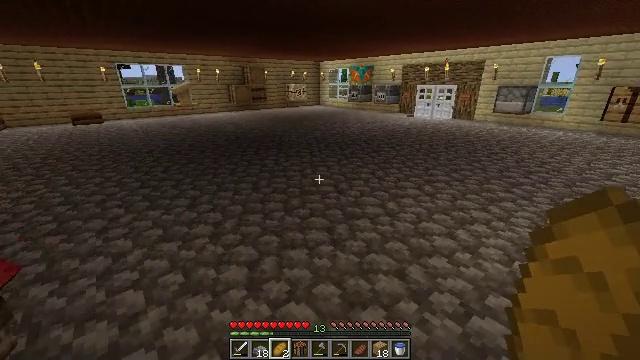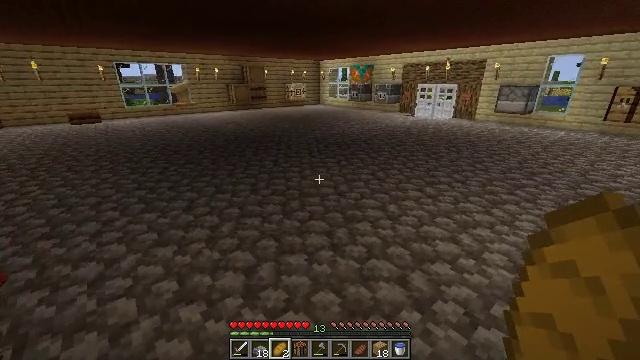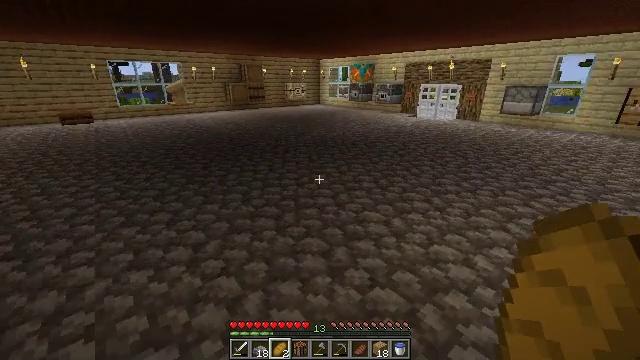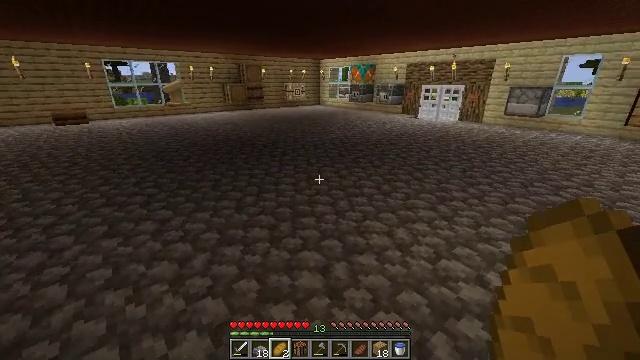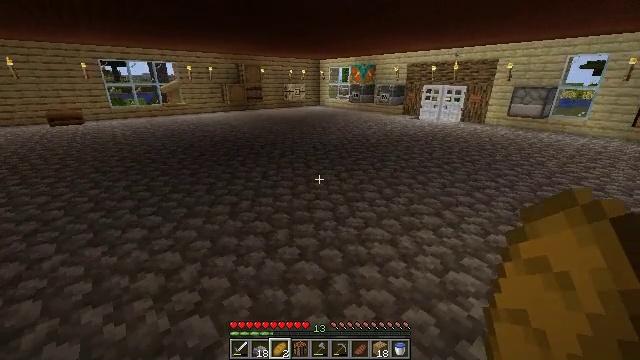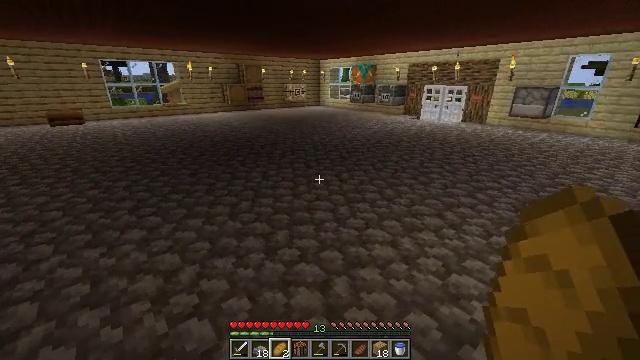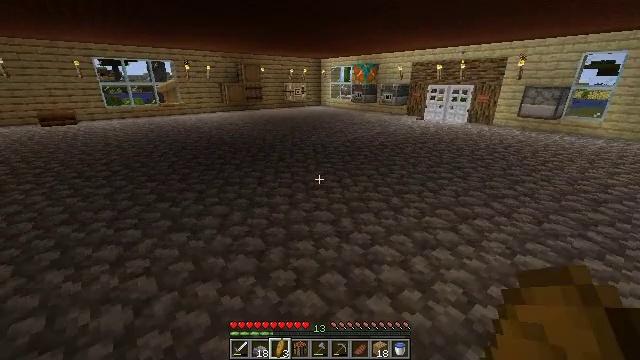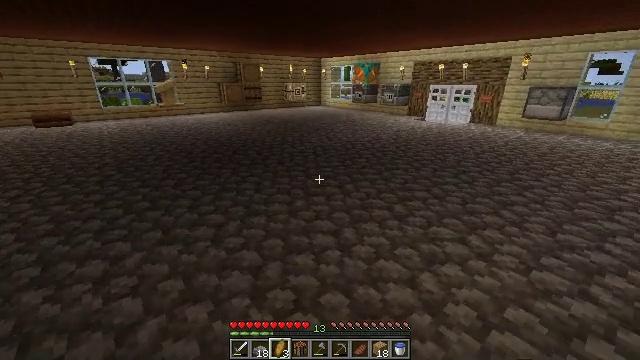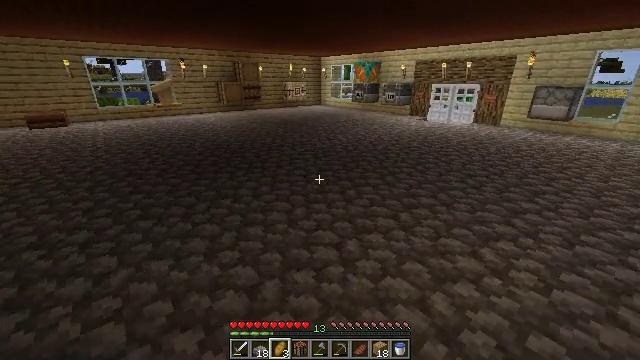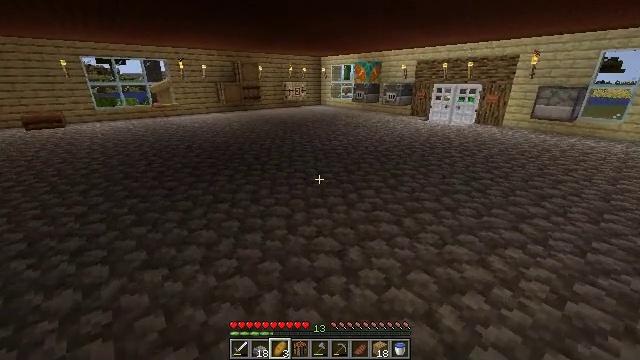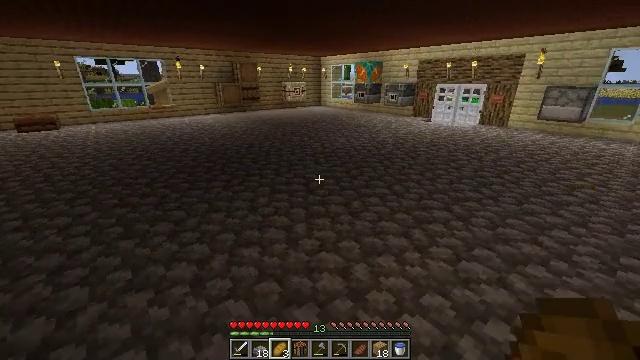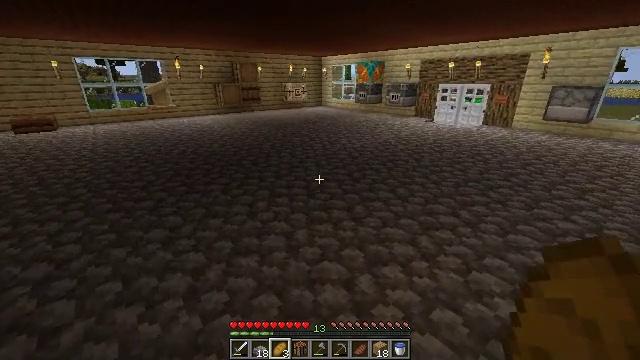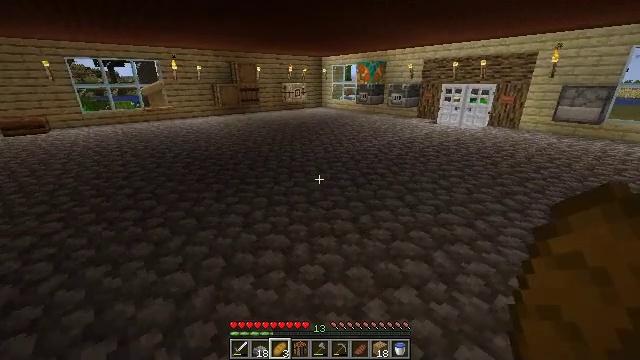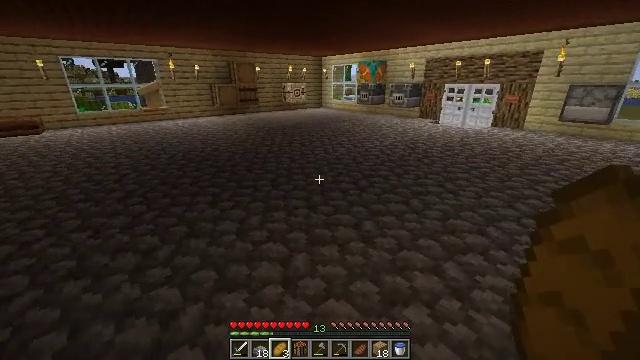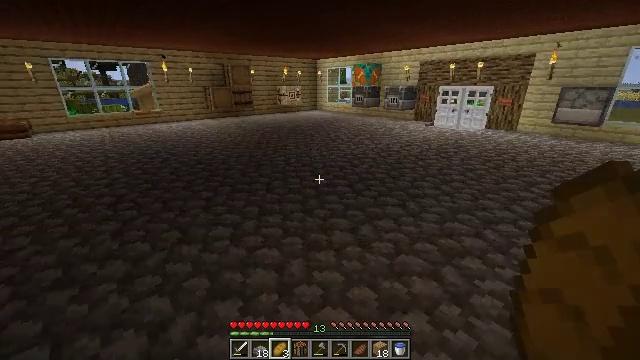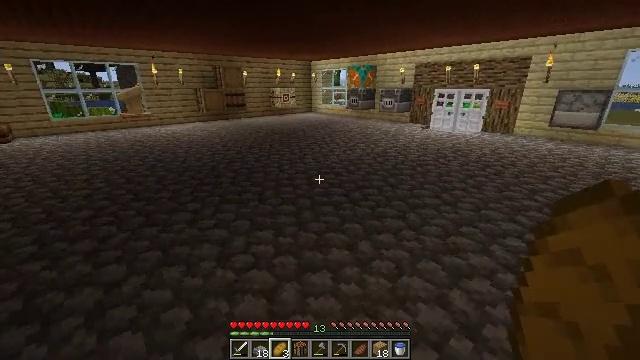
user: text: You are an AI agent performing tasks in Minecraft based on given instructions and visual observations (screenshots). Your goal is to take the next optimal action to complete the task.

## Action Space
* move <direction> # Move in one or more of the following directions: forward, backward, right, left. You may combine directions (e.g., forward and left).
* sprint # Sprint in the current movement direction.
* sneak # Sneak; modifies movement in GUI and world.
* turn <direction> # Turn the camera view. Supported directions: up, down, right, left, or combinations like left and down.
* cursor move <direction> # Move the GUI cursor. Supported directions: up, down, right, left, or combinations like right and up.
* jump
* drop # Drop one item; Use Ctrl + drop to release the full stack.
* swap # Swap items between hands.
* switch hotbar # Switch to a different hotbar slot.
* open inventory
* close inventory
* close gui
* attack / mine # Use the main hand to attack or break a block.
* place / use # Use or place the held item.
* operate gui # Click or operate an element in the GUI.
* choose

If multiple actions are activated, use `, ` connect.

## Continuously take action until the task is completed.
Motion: motion action
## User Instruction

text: Demolish the cobblestone slab for reuse.
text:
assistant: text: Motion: move forward
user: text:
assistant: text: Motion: move forward
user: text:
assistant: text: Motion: move forward
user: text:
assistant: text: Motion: move forward
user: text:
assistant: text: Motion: move forward
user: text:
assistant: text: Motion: move forward
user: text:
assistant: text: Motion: move forward
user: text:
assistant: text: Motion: move forward
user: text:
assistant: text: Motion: move forward
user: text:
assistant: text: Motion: move forward
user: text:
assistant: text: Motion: move forward
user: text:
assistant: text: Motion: move forward
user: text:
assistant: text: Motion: move forward
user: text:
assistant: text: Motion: move forward, turn right
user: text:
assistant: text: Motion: move forward, turn right
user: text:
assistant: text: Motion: move forward, turn right
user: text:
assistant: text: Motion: move forward, turn right
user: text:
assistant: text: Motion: move forward
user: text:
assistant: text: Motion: move forward
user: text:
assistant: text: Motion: move forward
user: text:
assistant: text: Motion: move forward
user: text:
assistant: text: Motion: move forward
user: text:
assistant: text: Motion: move forward
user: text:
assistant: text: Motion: move forward
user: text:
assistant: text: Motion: move forward
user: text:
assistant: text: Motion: move forward
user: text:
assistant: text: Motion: move forward
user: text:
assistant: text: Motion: move forward, turn left
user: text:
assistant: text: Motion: move forward, turn left
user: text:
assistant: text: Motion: move forward, turn left